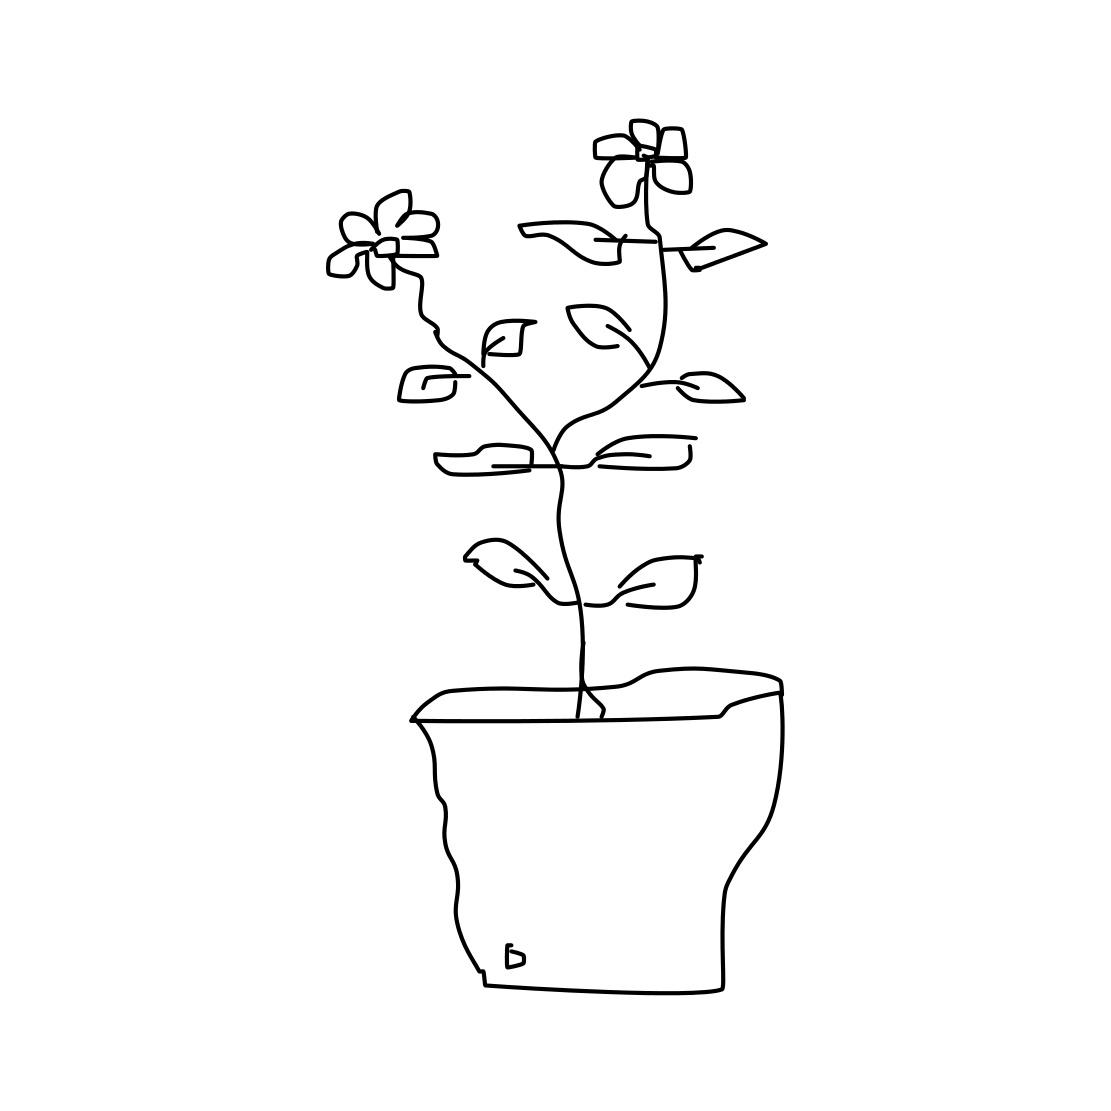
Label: potted plant